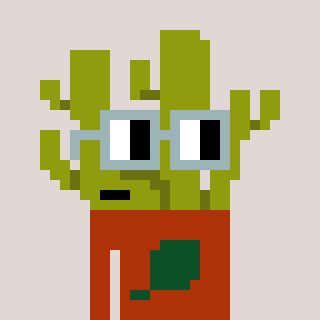
a pixel art character with square dark gray glasses, a cactus-shaped head and a hotbrown-colored body on a warm background